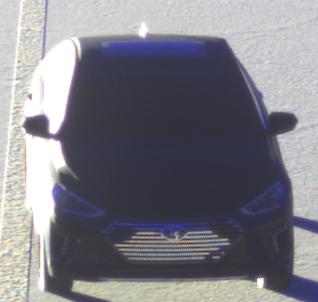
Make: Hyundai
Model: IONIQ Hybrid
Detailed model: IONIQ (AE) Hybrid
Model produced from: 2016/10
Model produced until: 2018/08
Doors: 5
Color: black
Road condition: dry road
Daytime: sunrise or sunset
Contrast: high contrast